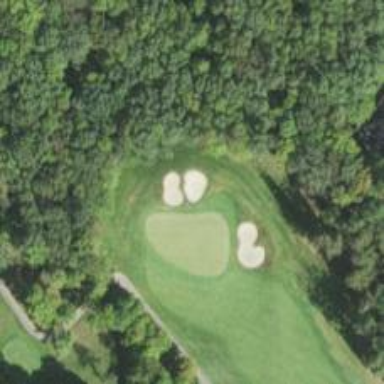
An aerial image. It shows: View of golf hole.